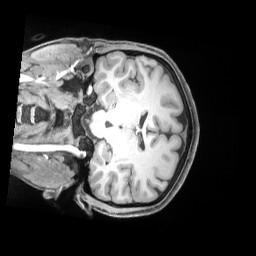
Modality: T1w
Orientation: coronal
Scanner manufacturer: siemens
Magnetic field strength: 3 T
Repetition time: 2.53 s
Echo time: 0.00169 s